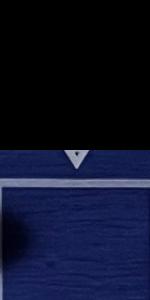
Label: Empty